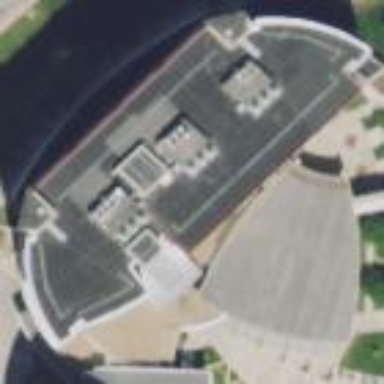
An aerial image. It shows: University building.